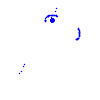
Particle: electron